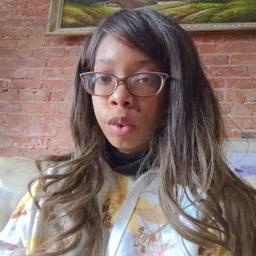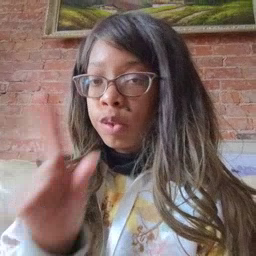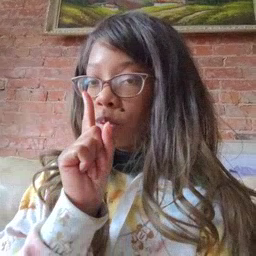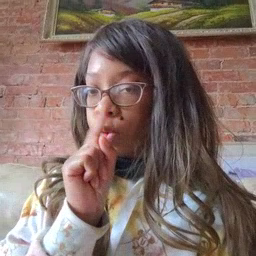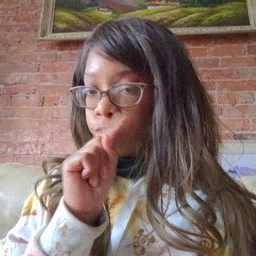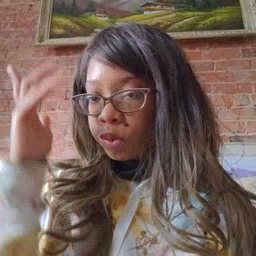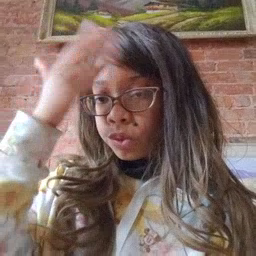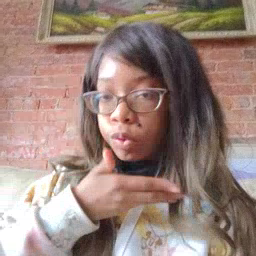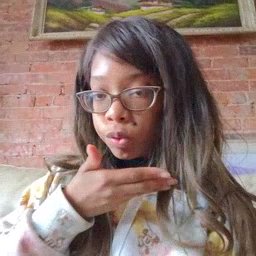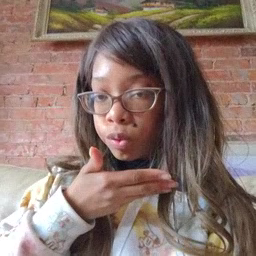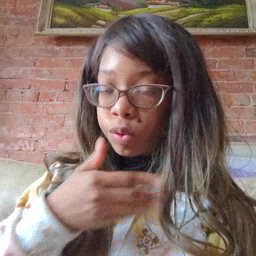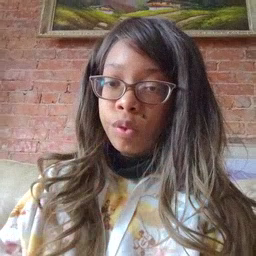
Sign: pretend